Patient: sex F, age 71
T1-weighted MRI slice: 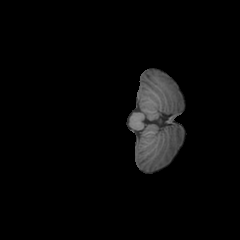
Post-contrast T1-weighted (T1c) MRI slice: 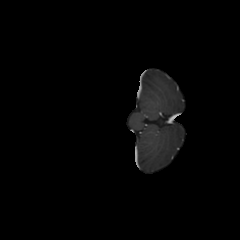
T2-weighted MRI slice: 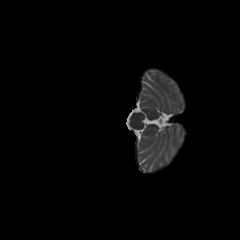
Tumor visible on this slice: no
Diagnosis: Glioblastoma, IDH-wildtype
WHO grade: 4